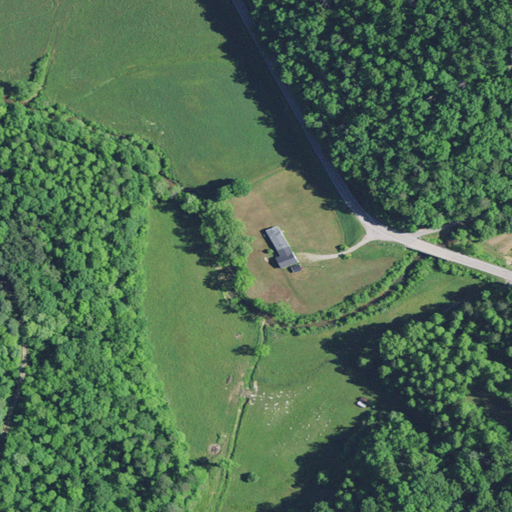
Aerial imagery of valley in Kentucky named Lovely Hollow containing deciduous forest, pasture, low intensity development, mixed forest, shrub, open development, grassland, and medium intensity development